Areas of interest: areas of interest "Da Hai Industrial Park Area D"
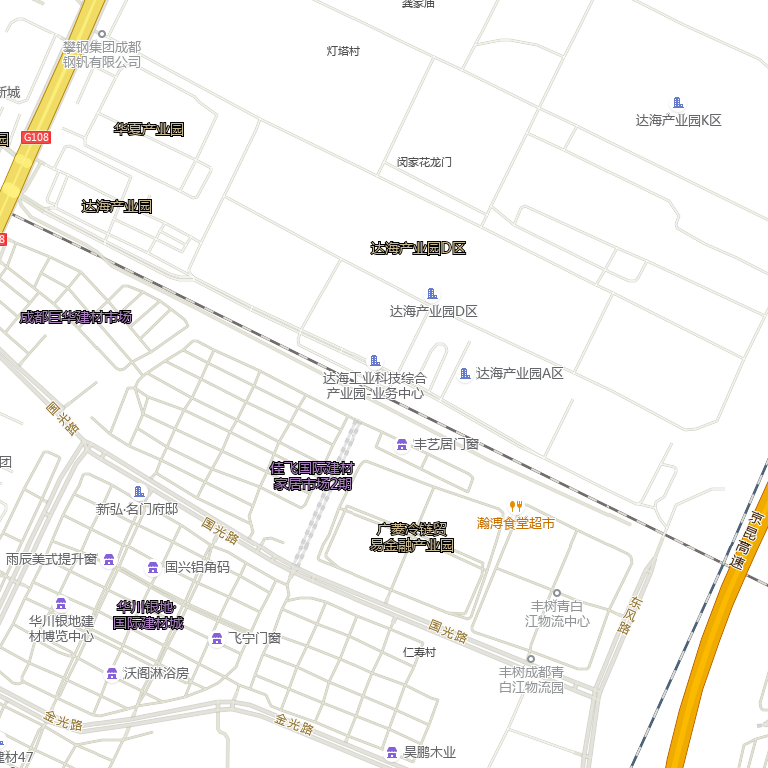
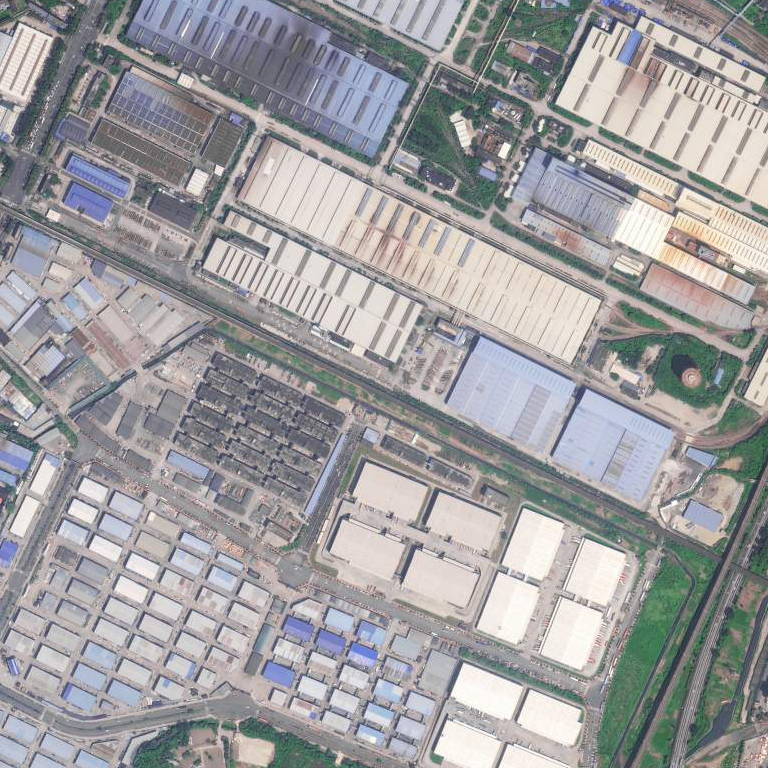